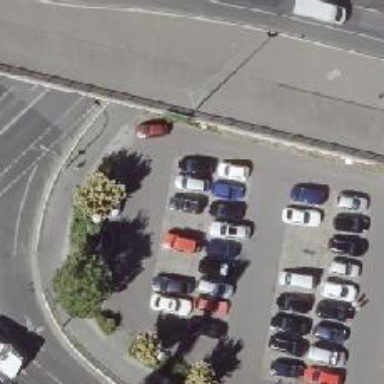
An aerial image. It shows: Car rental service.